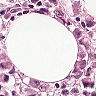
Metastatic tissue present: yes